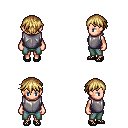
a pixel art fantasy rpg character, female body template, human, light skin, steel chest armor, teal pants, blonde short bangs hairstyle, ghillies, four views (front, back, left, right), 2x2 character sprite sheet, small pixel art, hard edges, no anti-aliasing